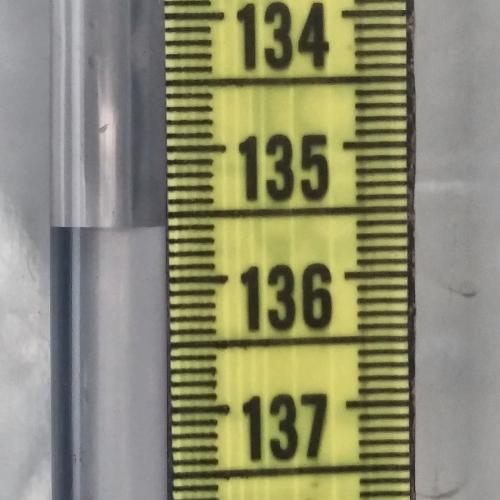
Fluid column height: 135.6 cm